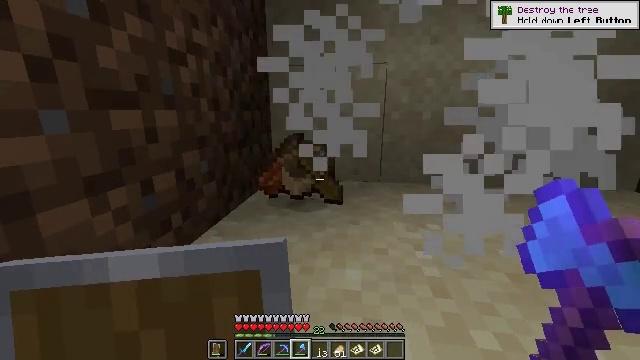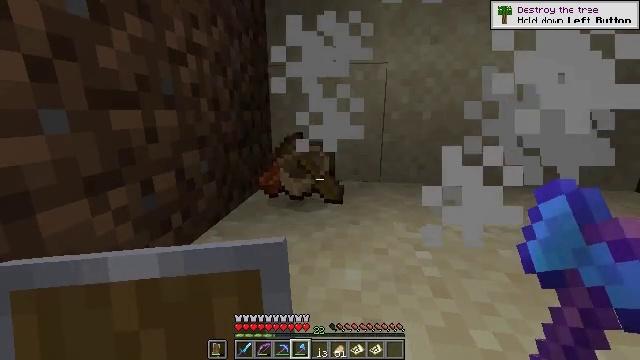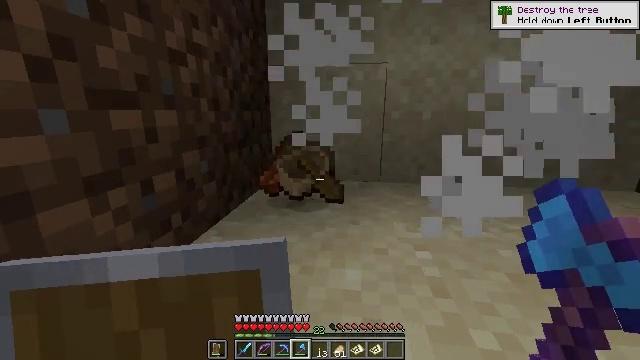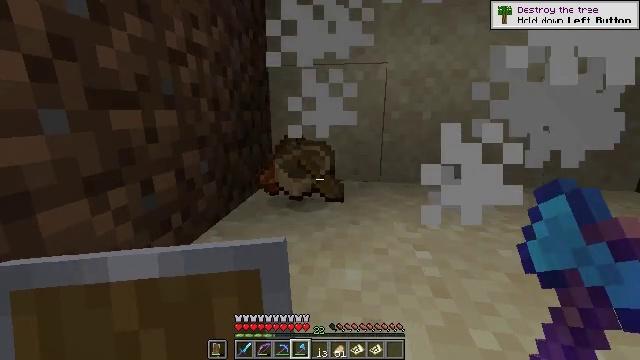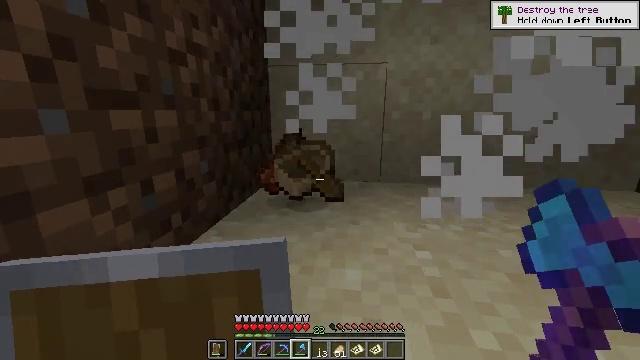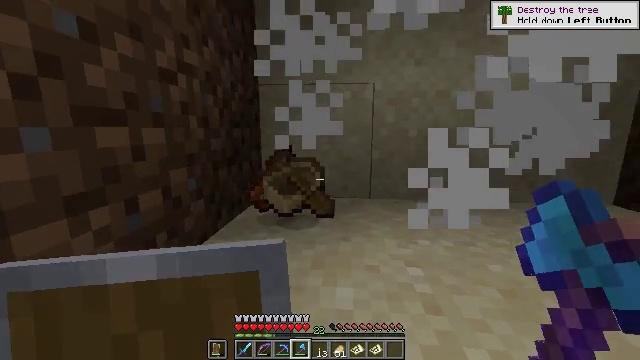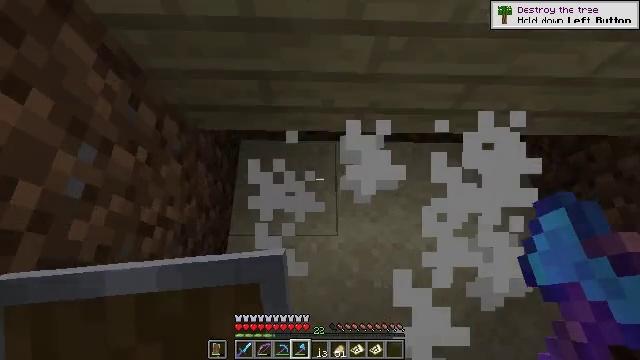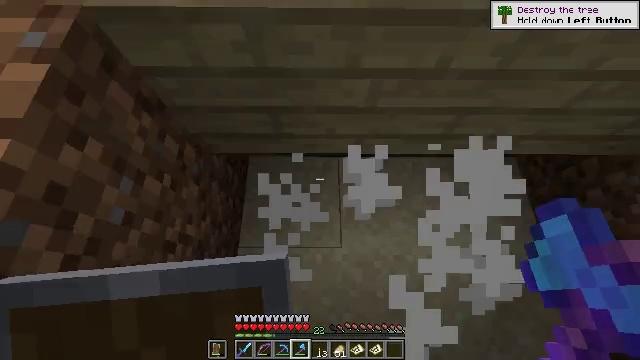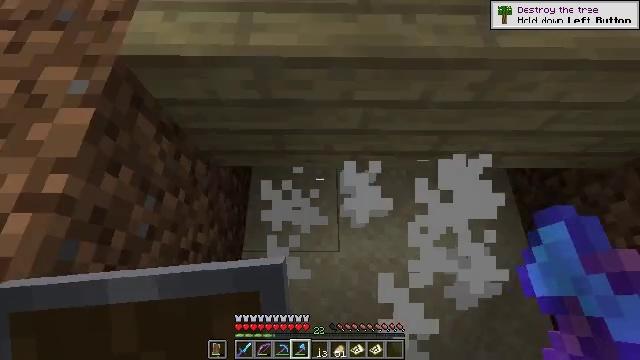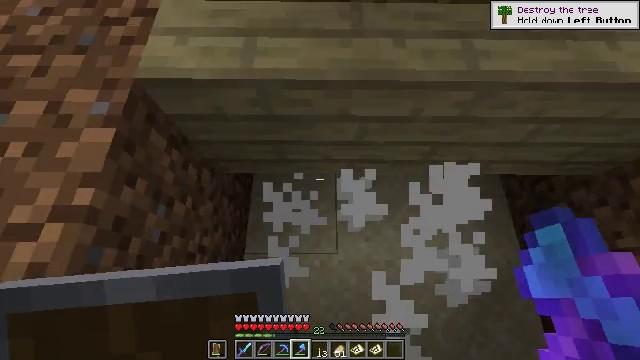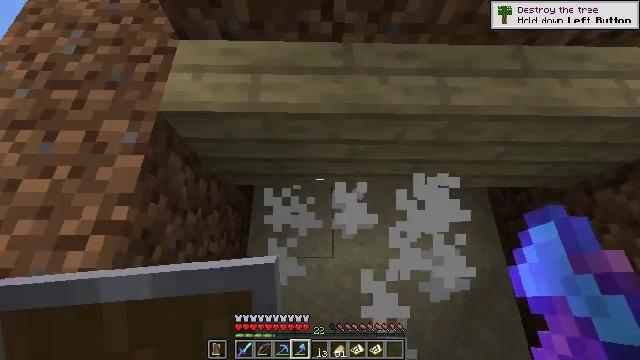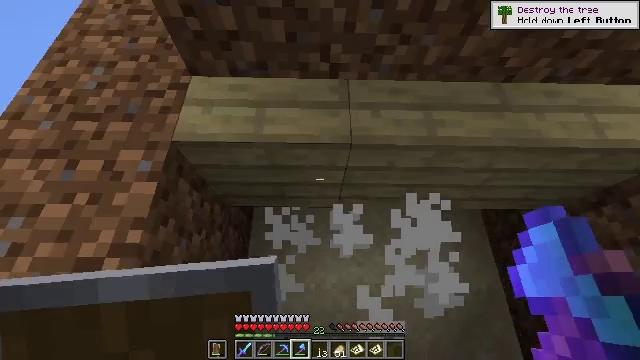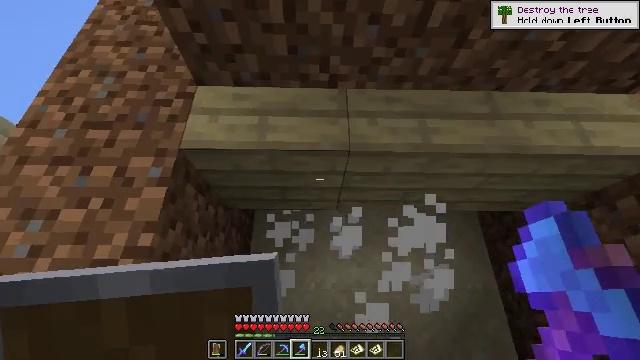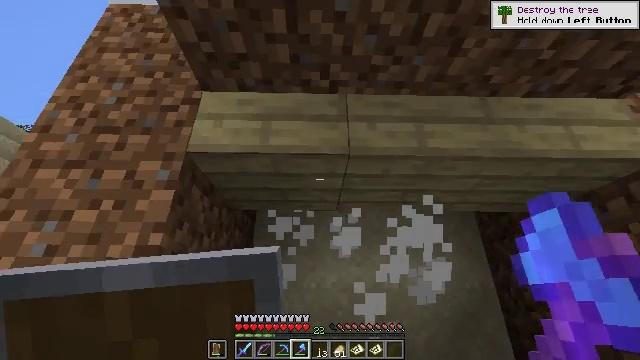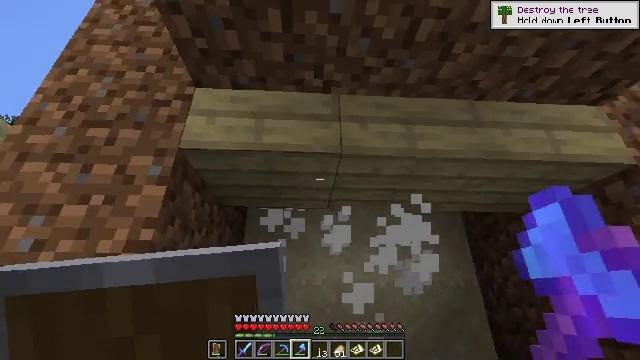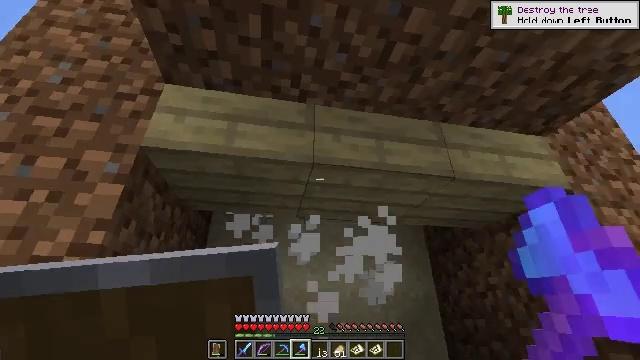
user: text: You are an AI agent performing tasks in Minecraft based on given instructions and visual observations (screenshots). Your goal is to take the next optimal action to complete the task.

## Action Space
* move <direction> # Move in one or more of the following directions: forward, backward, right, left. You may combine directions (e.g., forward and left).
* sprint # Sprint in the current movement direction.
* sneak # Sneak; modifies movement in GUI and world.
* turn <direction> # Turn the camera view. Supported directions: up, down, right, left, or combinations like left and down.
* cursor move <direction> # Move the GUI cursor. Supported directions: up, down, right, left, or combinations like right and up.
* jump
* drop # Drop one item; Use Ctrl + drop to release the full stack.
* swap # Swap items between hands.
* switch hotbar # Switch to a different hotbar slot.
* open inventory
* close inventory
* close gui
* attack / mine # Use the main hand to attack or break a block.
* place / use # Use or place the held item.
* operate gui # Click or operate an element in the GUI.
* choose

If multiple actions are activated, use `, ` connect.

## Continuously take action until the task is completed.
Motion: motion action
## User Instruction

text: Mine birch slab from a built structure.
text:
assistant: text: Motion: no_op
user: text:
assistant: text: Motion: no_op
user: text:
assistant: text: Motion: no_op
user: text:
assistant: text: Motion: no_op
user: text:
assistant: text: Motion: turn right and up
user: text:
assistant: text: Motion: move back, turn right and up
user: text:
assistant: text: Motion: move back, turn left and up
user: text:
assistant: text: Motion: move back
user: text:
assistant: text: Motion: move back
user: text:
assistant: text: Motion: move back
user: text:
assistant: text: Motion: turn up
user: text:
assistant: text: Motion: no_op
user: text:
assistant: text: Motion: no_op
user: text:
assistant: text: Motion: turn right
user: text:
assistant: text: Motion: turn right and up
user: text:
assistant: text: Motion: turn right and up
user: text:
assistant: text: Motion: no_op
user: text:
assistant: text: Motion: no_op
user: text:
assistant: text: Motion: turn left
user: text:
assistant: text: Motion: turn left
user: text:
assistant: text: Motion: move forward, turn left and up
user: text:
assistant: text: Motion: move forward, turn up, attack / mine
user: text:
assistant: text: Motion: attack / mine
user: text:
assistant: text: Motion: attack / mine
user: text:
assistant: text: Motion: attack / mine
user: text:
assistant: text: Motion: attack / mine
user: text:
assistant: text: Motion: turn right and up, attack / mine
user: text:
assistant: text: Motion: turn right and up, attack / mine
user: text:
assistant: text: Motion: turn right, attack / mine
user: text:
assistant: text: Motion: attack / mine